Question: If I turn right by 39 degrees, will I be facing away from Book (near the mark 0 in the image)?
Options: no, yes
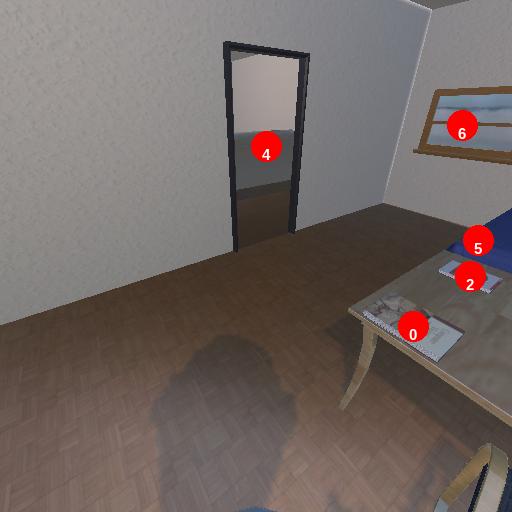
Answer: no